Question: I'm building a query to show average and variance from many columns.
To get the average I use this:
'''
SELECT *,
(SELECT AVG(t.c)
FROM (
SELECT peca_1 UNION ALL
SELECT peca_2 UNION ALL
SELECT peca_3 UNION ALL
SELECT peca_4 UNION ALL
SELECT peca_5 UNION ALL
SELECT peca_6 UNION ALL
SELECT peca_7 UNION ALL
SELECT peca_8 UNION ALL
SELECT peca_9 UNION ALL
SELECT peca_10
) t(c)
) as [media]
from Durabilidade
where cd_durabilidade = 1
'''
The result is:

Now I need a new column with VAR(media) comparing each row with first row.
Any idea?
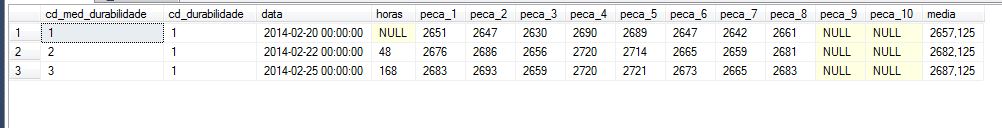
Answer: I think this is a case where 'cross apply' is appropriate. I am assuming that you want the variance of the values as calculated by the 'var()' function:
'''
SELECT *, t.avgval as [media], t.varval
from Durabilidade d cross apply
(select avg(t.val) as avgval, var(t.val) as varval
from (select d.peca_1 union all
select d.peca_2 union all
select d.peca_3 union all
select d.peca_4 union all
select d.peca_5 union all
select d.peca_6 union all
select d.peca_7 union all
select d.peca_8 union all
select d.peca_9 union all
select d.peca_10
) t(val) -- t(val) to work
) t
where cd_durabilidade = 1
'''